Question: I am sending a post request to my node.js server as follows:
'''
$.post("/admin/google",{result: result, testName: testName}, function(data){
console.log(data);
if(data.status === 200)
{
alert("Submitted successfully");
}
});
'''
And in my router:
'''
app.post('/admin/:test',
login.required,
function(req, res) {
var user = req.user;
var name = req.body.testName;
var result = req.body.result;
'''
(insert into database) and then:
'''
res.end('It worked!');
console.log("Updated Successfully");
});
'''
The data is stored in my database successfully and I am able to get "Updated successfully" but I don't get any result back on my client and the alarm box in my client doesn't popup.
This is what it looks like in my browser network:

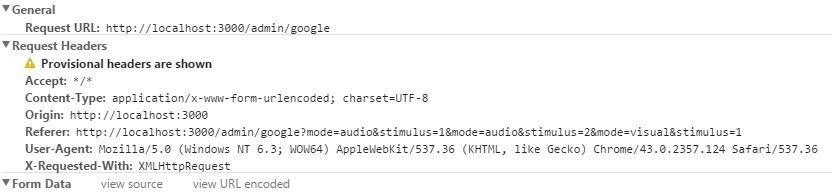
Answer: You were calling 'res.send()' in the callback after database operation. As res was not passed to the callback function explicitly, the code was not triggering.